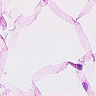
Metastatic tissue present: no